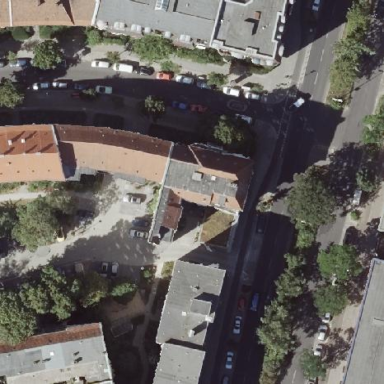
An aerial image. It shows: Residential building with unique quadruple saltbox roof shape.